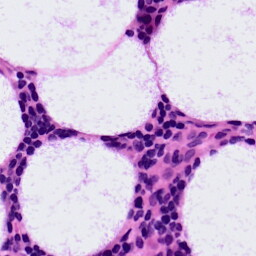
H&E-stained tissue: LymphNode